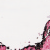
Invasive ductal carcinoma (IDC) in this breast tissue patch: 0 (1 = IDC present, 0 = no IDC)